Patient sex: F
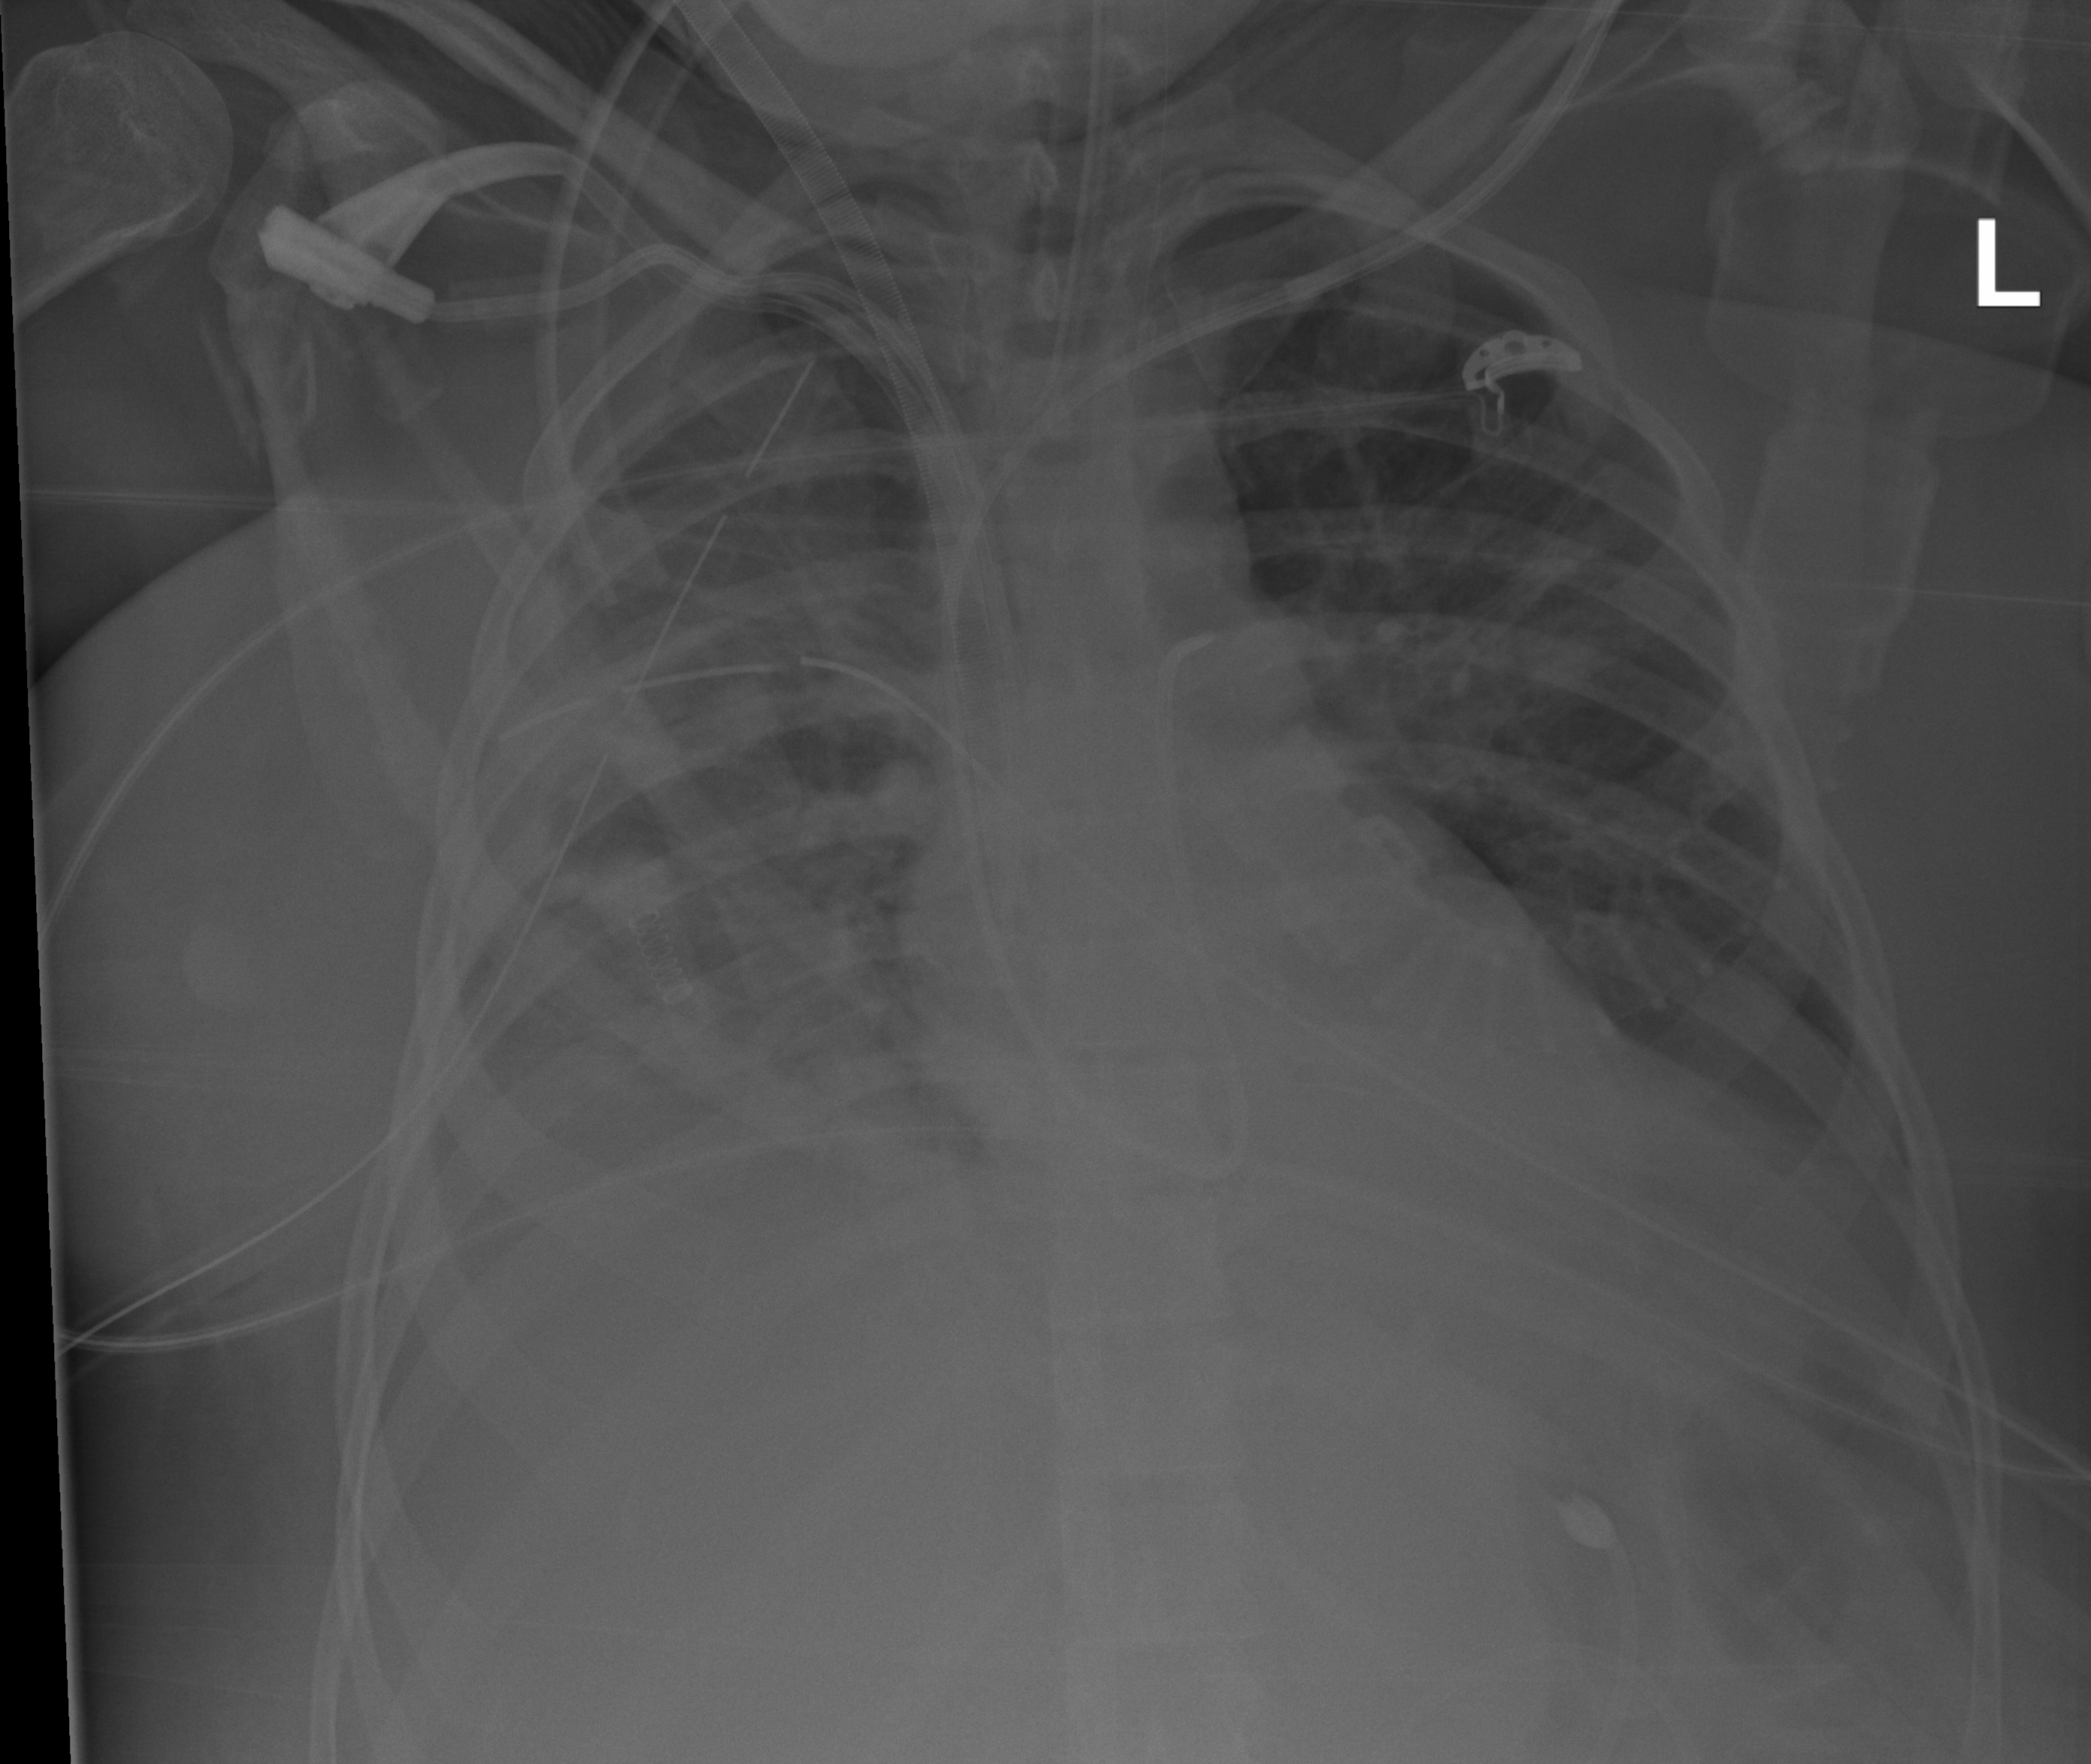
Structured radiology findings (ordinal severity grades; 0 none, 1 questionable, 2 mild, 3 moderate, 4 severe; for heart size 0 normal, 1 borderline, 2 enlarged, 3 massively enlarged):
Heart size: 0
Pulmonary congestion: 0
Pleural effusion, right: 2
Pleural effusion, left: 0
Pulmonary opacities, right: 2
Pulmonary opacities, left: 1
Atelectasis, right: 3
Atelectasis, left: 2